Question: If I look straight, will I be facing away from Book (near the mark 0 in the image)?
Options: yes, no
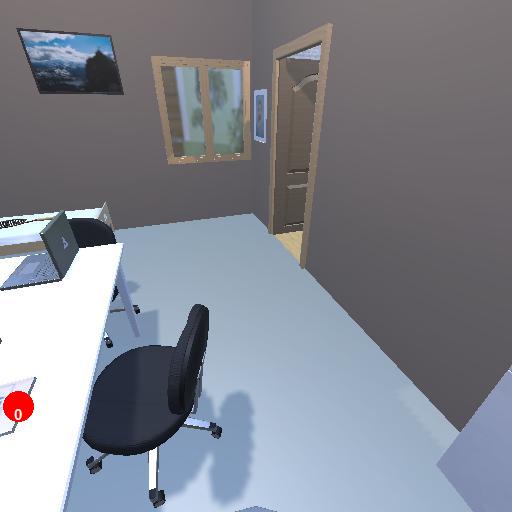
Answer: yes